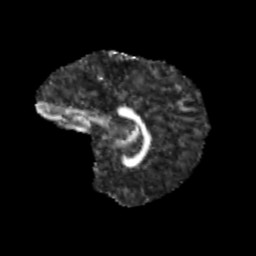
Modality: FA
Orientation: sagittal
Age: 9
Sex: male
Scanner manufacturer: siemens
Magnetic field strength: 3 T
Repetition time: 3.8 s
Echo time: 0.07 s